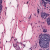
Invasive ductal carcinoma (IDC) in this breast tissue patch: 0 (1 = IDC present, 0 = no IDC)